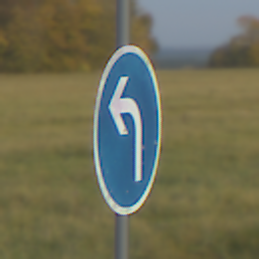
Verkehrszeichen: VorgeschriebeneFahrtrichtungLinks
Umgebung: Outdoor, Nature
Tageszeit: SunriseSunset
Wetter: PartlyCloudy
Licht: Natural
Jahreszeit: NotSpecified
Kontrast: MediumContrast